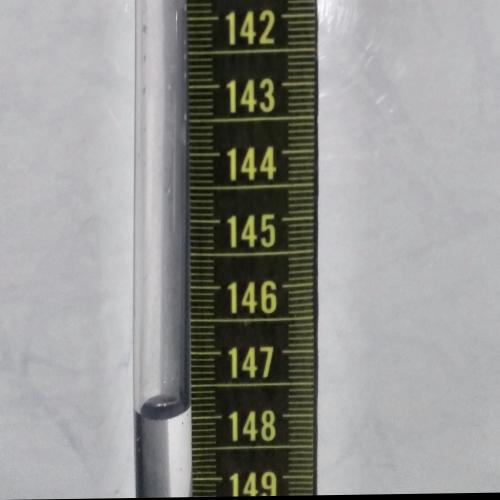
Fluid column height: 147.8 cm